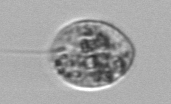
Label: Amoeba